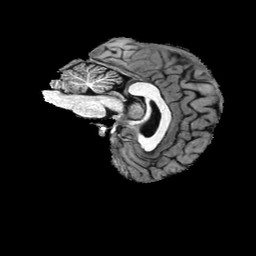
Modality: T1w
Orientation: sagittal
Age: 32
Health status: healthy
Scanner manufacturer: philips
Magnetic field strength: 3 T
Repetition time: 0.007813 s
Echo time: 0.003595 s